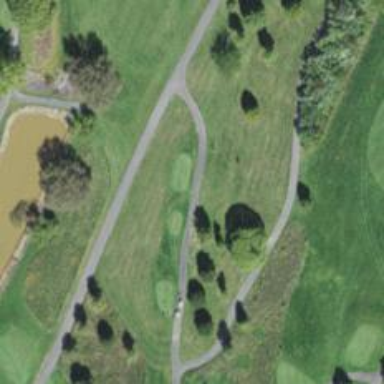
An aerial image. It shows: Asphalt service road used as golf cart path.